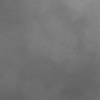
Atmospheric dust classification: dusty